Interaction volume radius: 5 \u00c5
Interaction volume height: 35 \u00c5
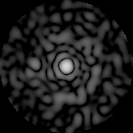
Disorder parameter: 0.8501